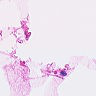
Metastatic tissue present: no